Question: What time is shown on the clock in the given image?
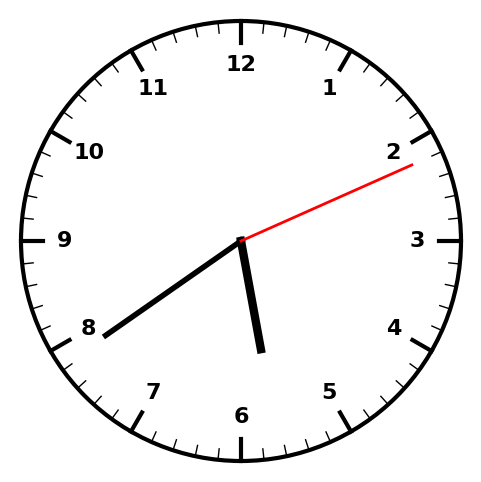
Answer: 05:39:11